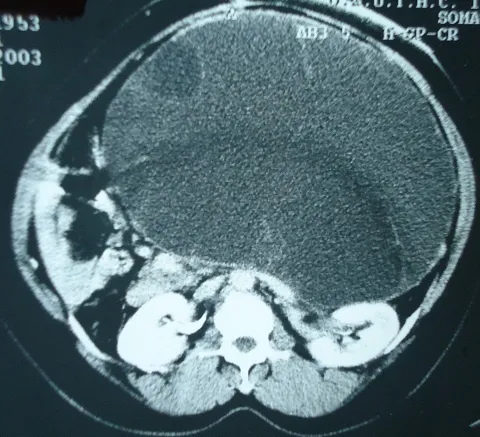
Huge mucinous cystadenoma of the pancreas CT Abdome.
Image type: radiology (ct)